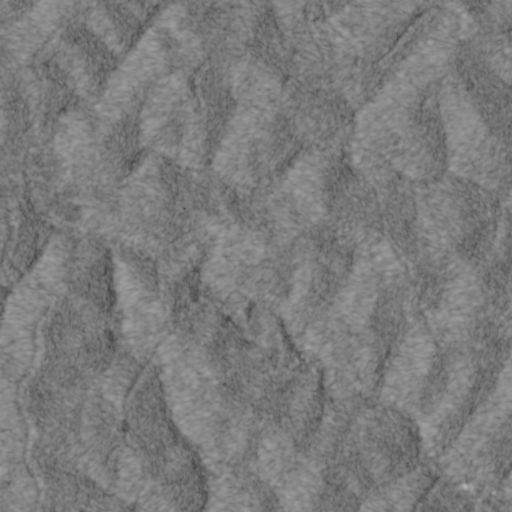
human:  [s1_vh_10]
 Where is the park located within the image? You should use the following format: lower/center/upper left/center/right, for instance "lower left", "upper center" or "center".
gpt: The park is located in the center left of the image.
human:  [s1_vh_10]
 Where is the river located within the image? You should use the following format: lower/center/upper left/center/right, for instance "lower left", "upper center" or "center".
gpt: The river is located in the upper left of the image.
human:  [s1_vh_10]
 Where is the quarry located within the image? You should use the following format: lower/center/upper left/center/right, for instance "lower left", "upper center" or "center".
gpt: There is no quarry in the image.

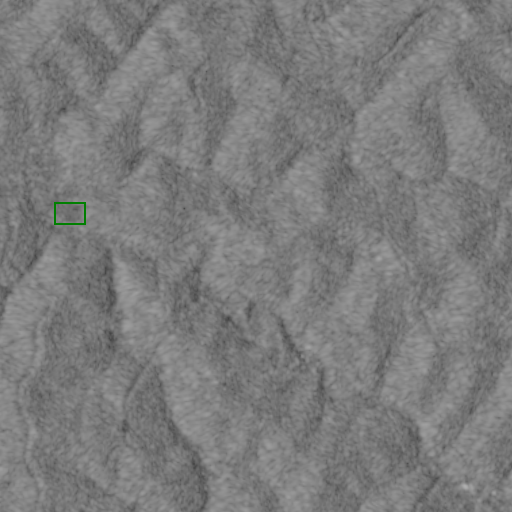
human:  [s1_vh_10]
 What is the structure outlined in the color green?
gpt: The structure outlined in green is a park.
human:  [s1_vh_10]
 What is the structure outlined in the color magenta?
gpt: There is no magenta outline.